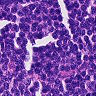
Metastatic tissue present: no